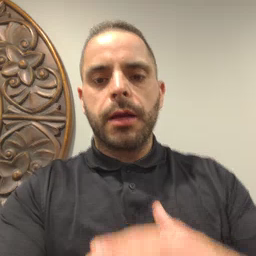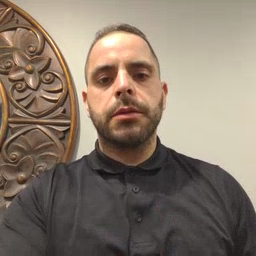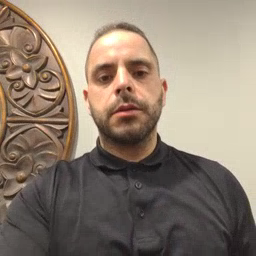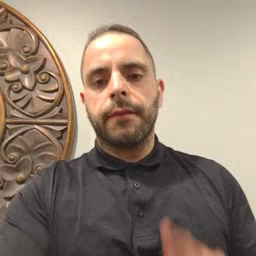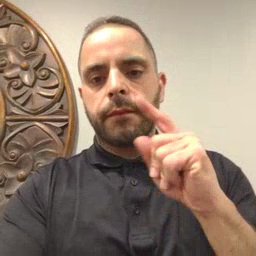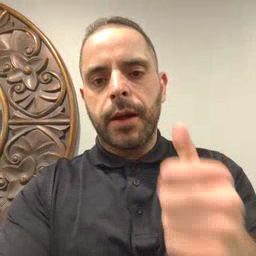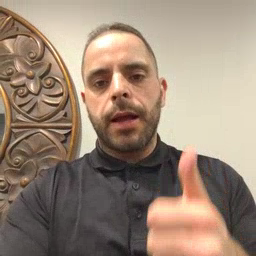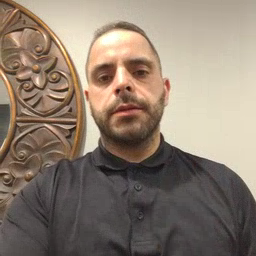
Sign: fast